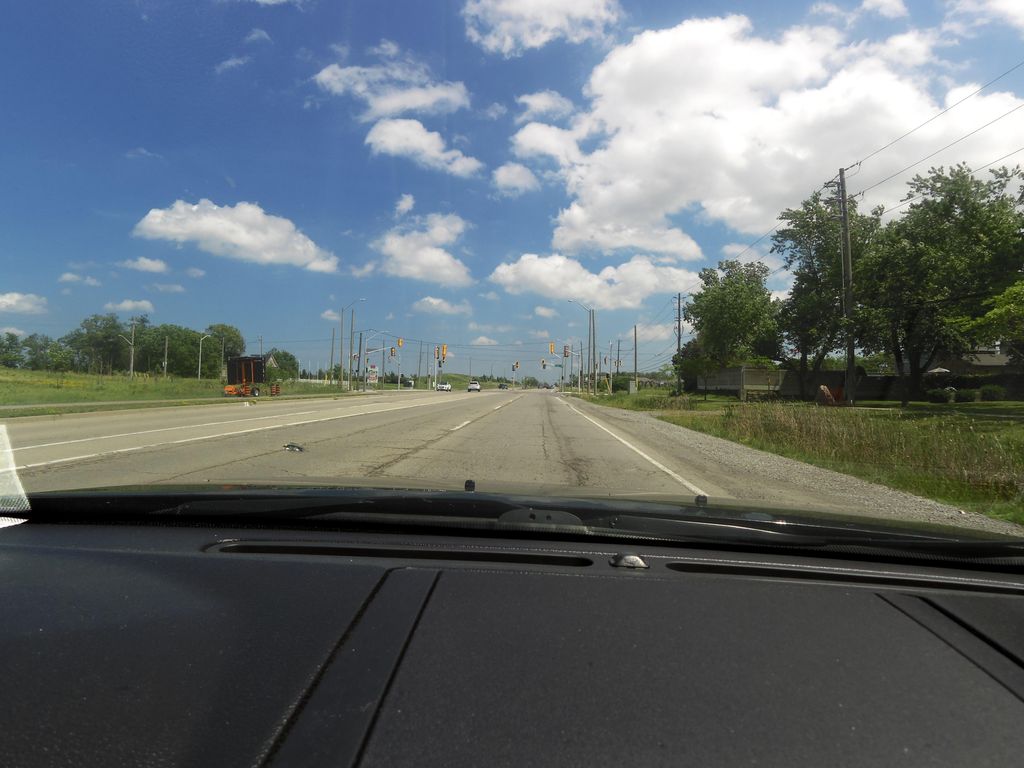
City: hamilton